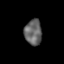
Tissue: lung
Cell type: Epithelial cells
Senescence score: 0.5705
Nuclear area (px): 432
Mean DAPI intensity: 101.155